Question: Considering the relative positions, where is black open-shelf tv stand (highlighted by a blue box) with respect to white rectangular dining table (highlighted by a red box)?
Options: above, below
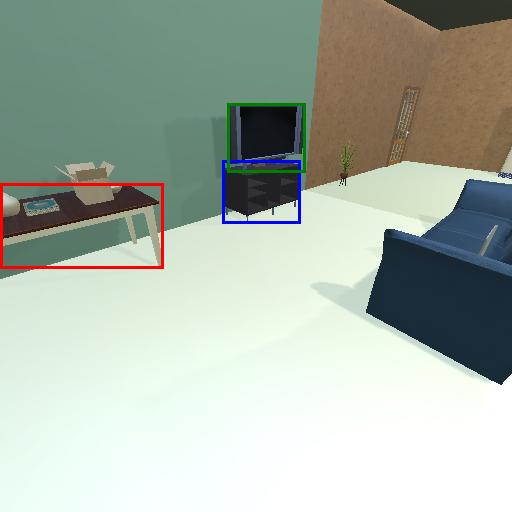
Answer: above